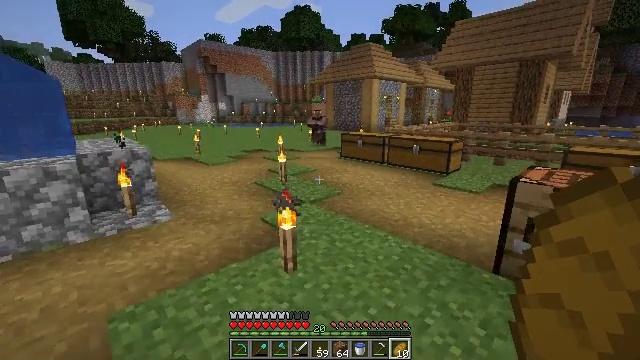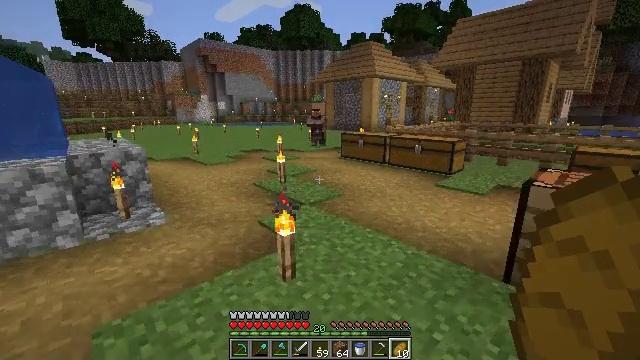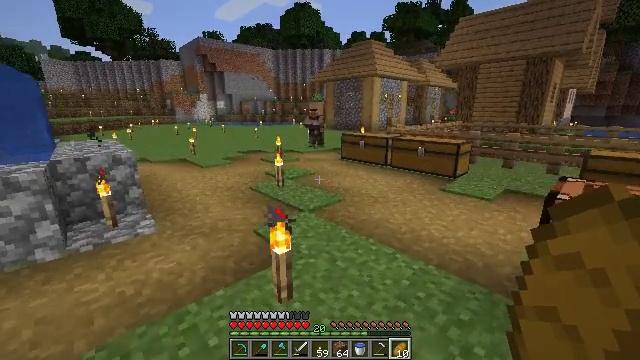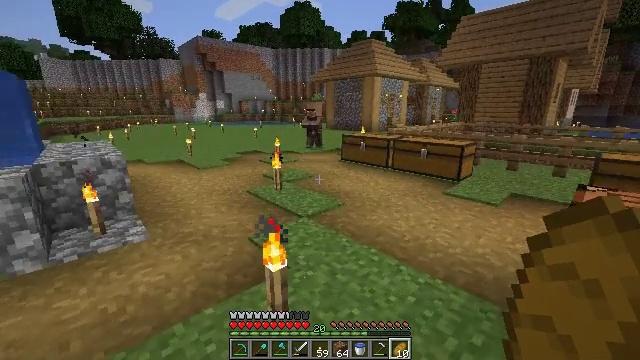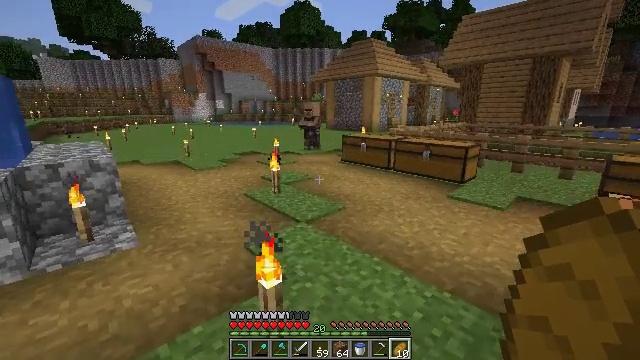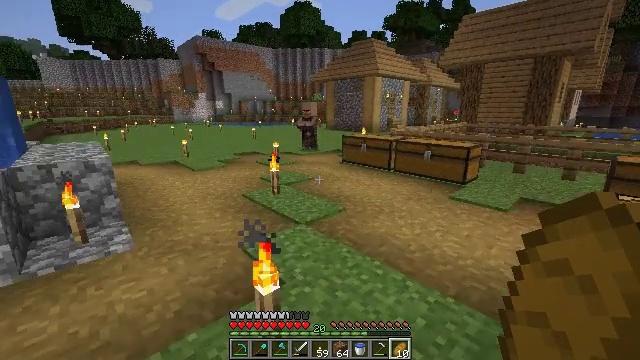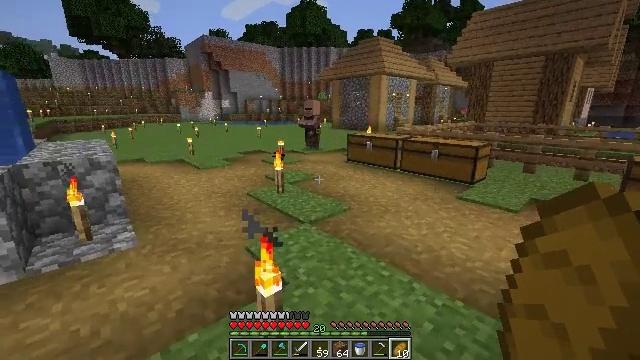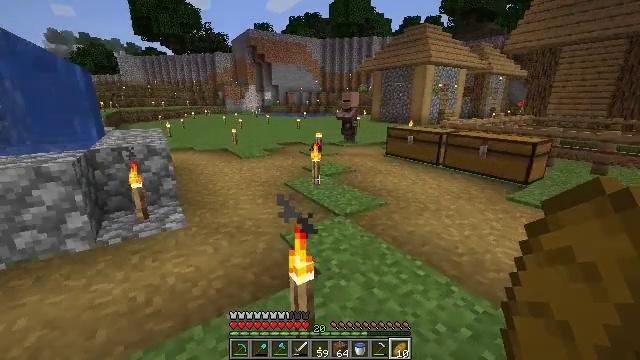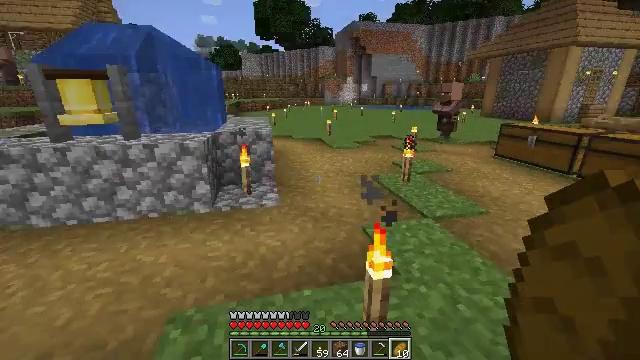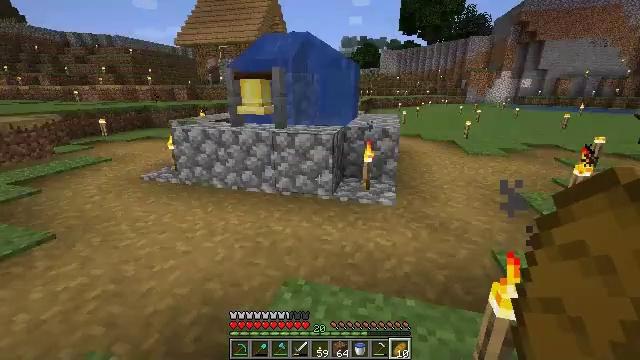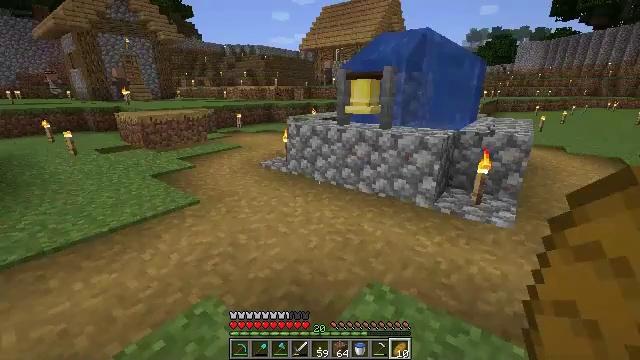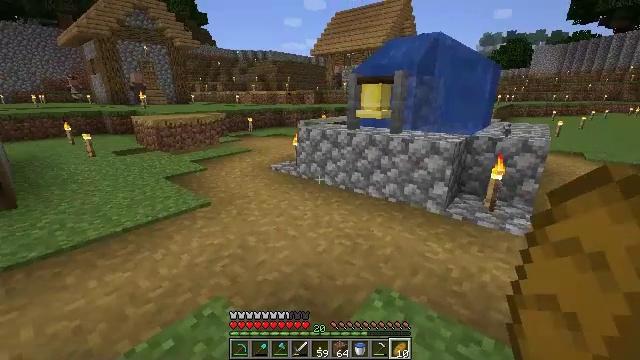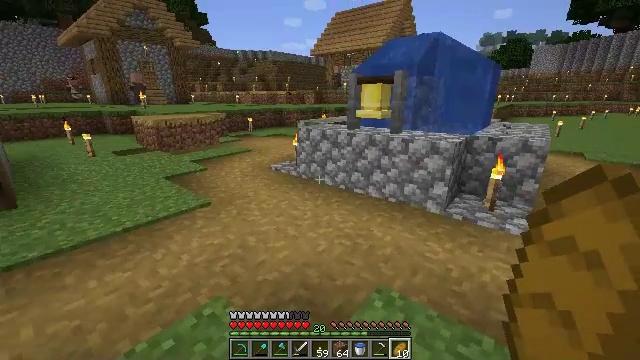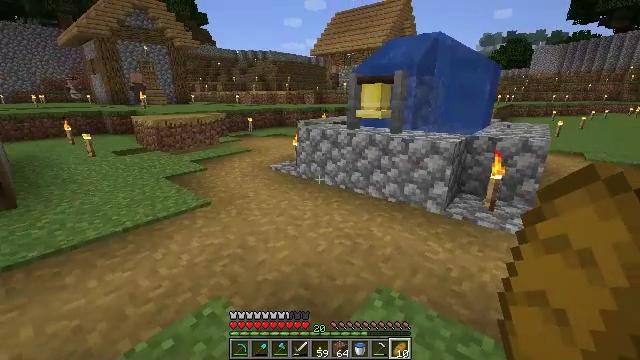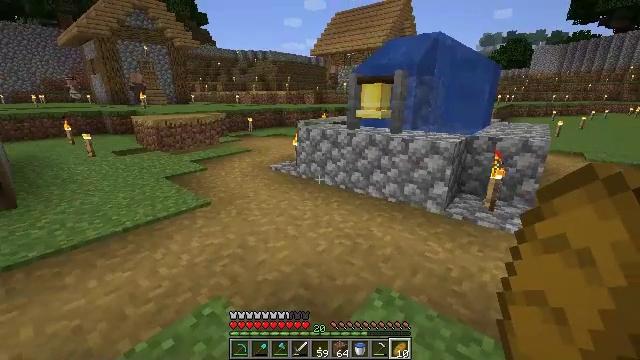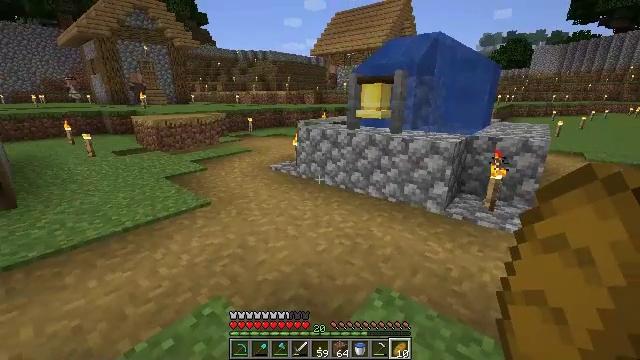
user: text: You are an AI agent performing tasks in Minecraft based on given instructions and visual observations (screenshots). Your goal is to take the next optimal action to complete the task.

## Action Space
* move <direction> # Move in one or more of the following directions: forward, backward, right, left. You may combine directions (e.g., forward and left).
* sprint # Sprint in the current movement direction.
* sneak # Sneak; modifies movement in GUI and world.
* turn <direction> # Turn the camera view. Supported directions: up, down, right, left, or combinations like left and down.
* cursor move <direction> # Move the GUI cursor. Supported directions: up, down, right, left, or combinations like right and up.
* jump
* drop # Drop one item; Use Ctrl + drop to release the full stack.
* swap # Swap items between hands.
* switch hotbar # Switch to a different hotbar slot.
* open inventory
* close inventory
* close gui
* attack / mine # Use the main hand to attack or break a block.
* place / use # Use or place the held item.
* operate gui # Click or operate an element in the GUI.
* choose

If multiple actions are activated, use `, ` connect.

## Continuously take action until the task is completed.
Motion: motion action
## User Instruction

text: Assemble wooden slabs and a bookshelf to create the lectern.
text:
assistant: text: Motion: move forward
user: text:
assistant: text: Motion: move forward
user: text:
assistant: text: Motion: move forward
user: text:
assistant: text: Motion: no_op
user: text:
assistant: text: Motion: no_op
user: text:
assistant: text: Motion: turn left
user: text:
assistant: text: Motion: turn left and down
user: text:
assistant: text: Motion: turn left and down
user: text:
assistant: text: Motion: turn left
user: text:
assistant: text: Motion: turn left
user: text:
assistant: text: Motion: turn left
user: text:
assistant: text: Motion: no_op
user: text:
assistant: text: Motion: no_op
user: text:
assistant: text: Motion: no_op
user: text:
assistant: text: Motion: no_op
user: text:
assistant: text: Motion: no_op
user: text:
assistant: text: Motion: no_op
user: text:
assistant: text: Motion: no_op
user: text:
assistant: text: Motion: no_op
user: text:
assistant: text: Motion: no_op
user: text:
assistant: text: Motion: no_op
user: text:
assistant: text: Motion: move forward
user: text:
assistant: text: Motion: move forward
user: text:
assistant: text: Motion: move forward
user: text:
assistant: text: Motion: move forward
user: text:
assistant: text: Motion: move forward, switch to hotbar 4
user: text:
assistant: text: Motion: move forward, switch to hotbar 4
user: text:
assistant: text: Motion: move forward, switch to hotbar 4
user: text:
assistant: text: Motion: move forward, turn left, switch to hotbar 4
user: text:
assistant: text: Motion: move forward, turn left, switch to hotbar 4